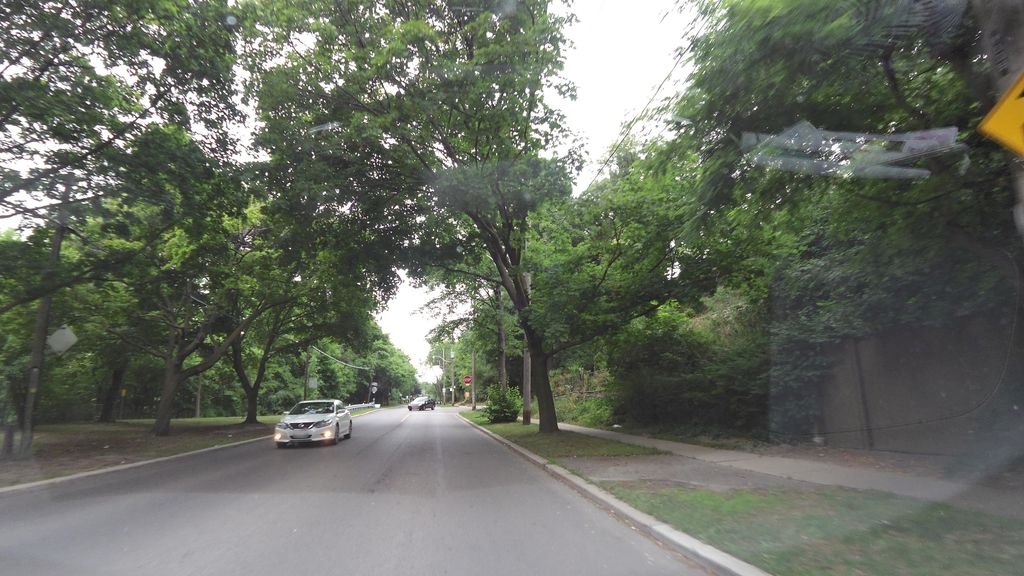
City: toronto